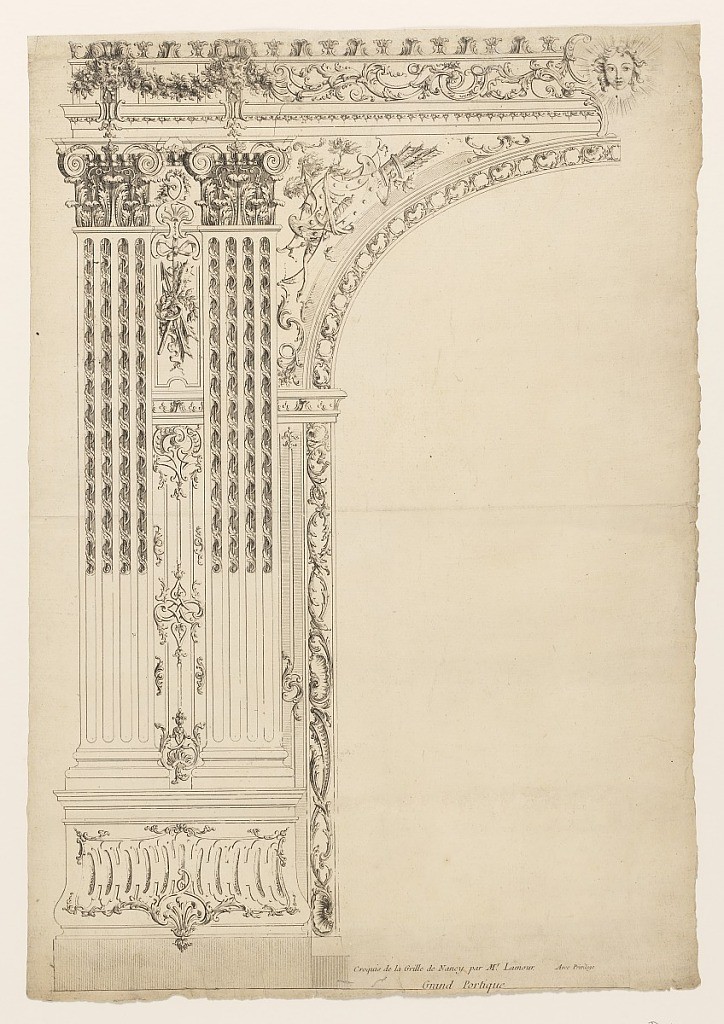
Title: Grille, probably from the series "Héré Plans et Elevations de la Place Royale De Nancy... 1753 A Paris Chéz J.C. François
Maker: Jean Lamour, French, 1698–1771
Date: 1753
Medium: Etching on paper
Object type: Print
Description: Left portion of a round-headed gateway, flanked by two corinthian pilasters.